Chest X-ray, PA view. Patient: 64 years old, sex M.
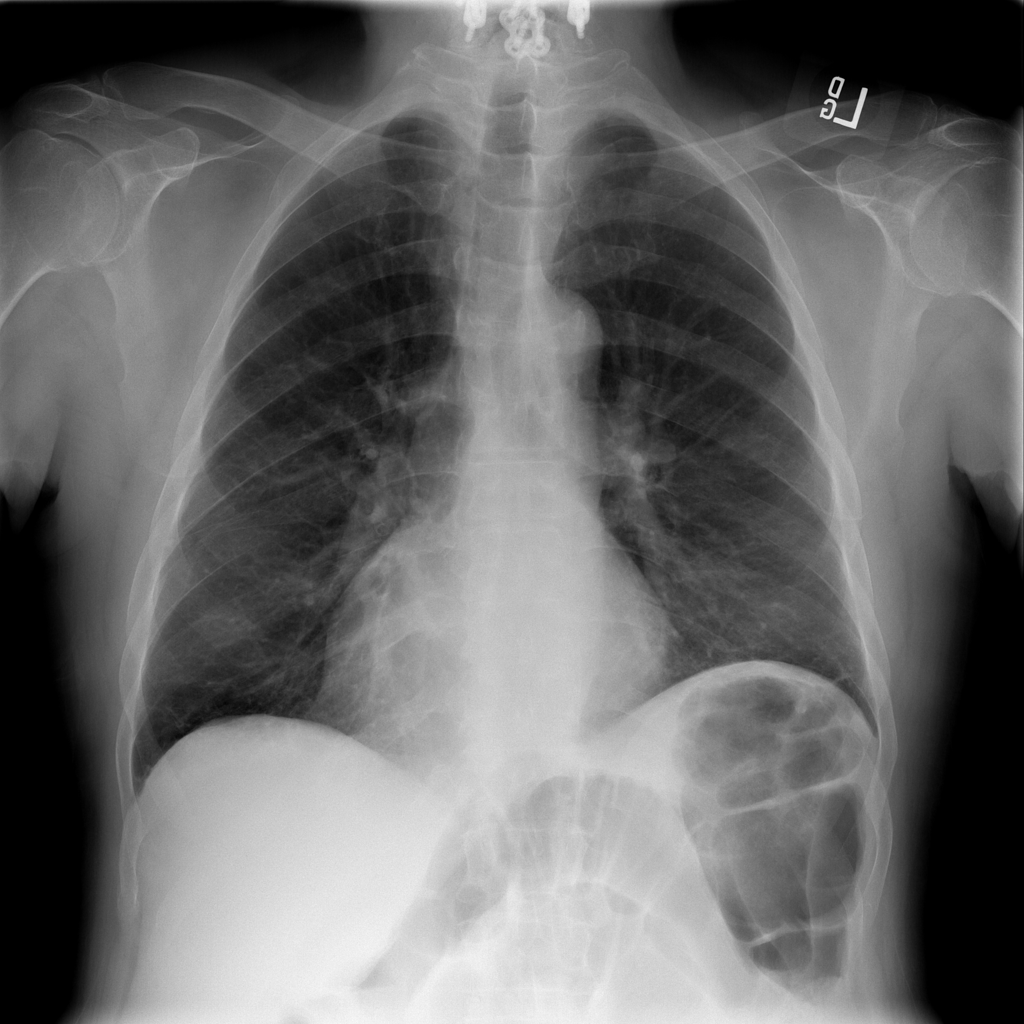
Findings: Atelectasis